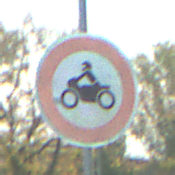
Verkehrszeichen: VerbotKraftraeder
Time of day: MorningAfternoon
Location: Outdoor (Urban)
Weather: PartlyCloudy
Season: NotSpecified
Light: Natural